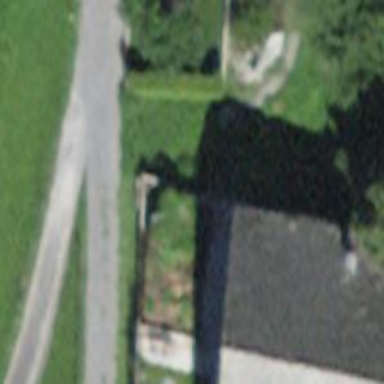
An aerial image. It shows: Retaining wall.